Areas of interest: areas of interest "Home Furnishing and Building Materials Market"
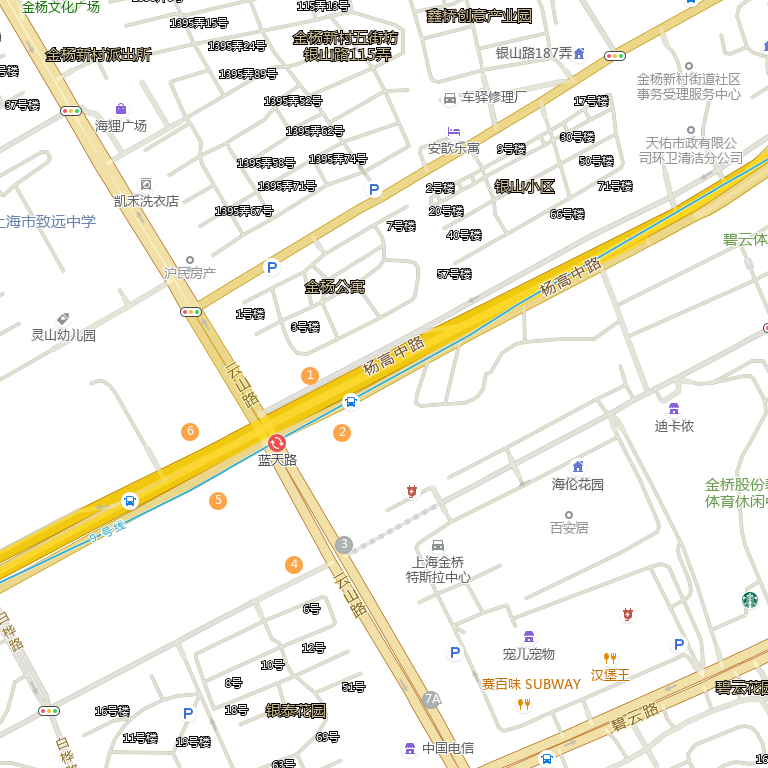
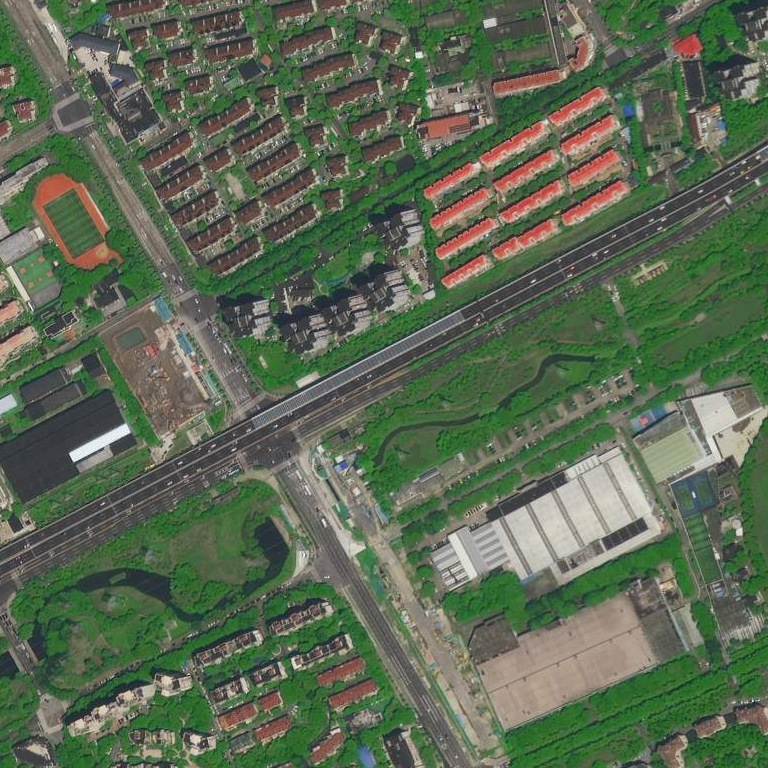